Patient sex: M
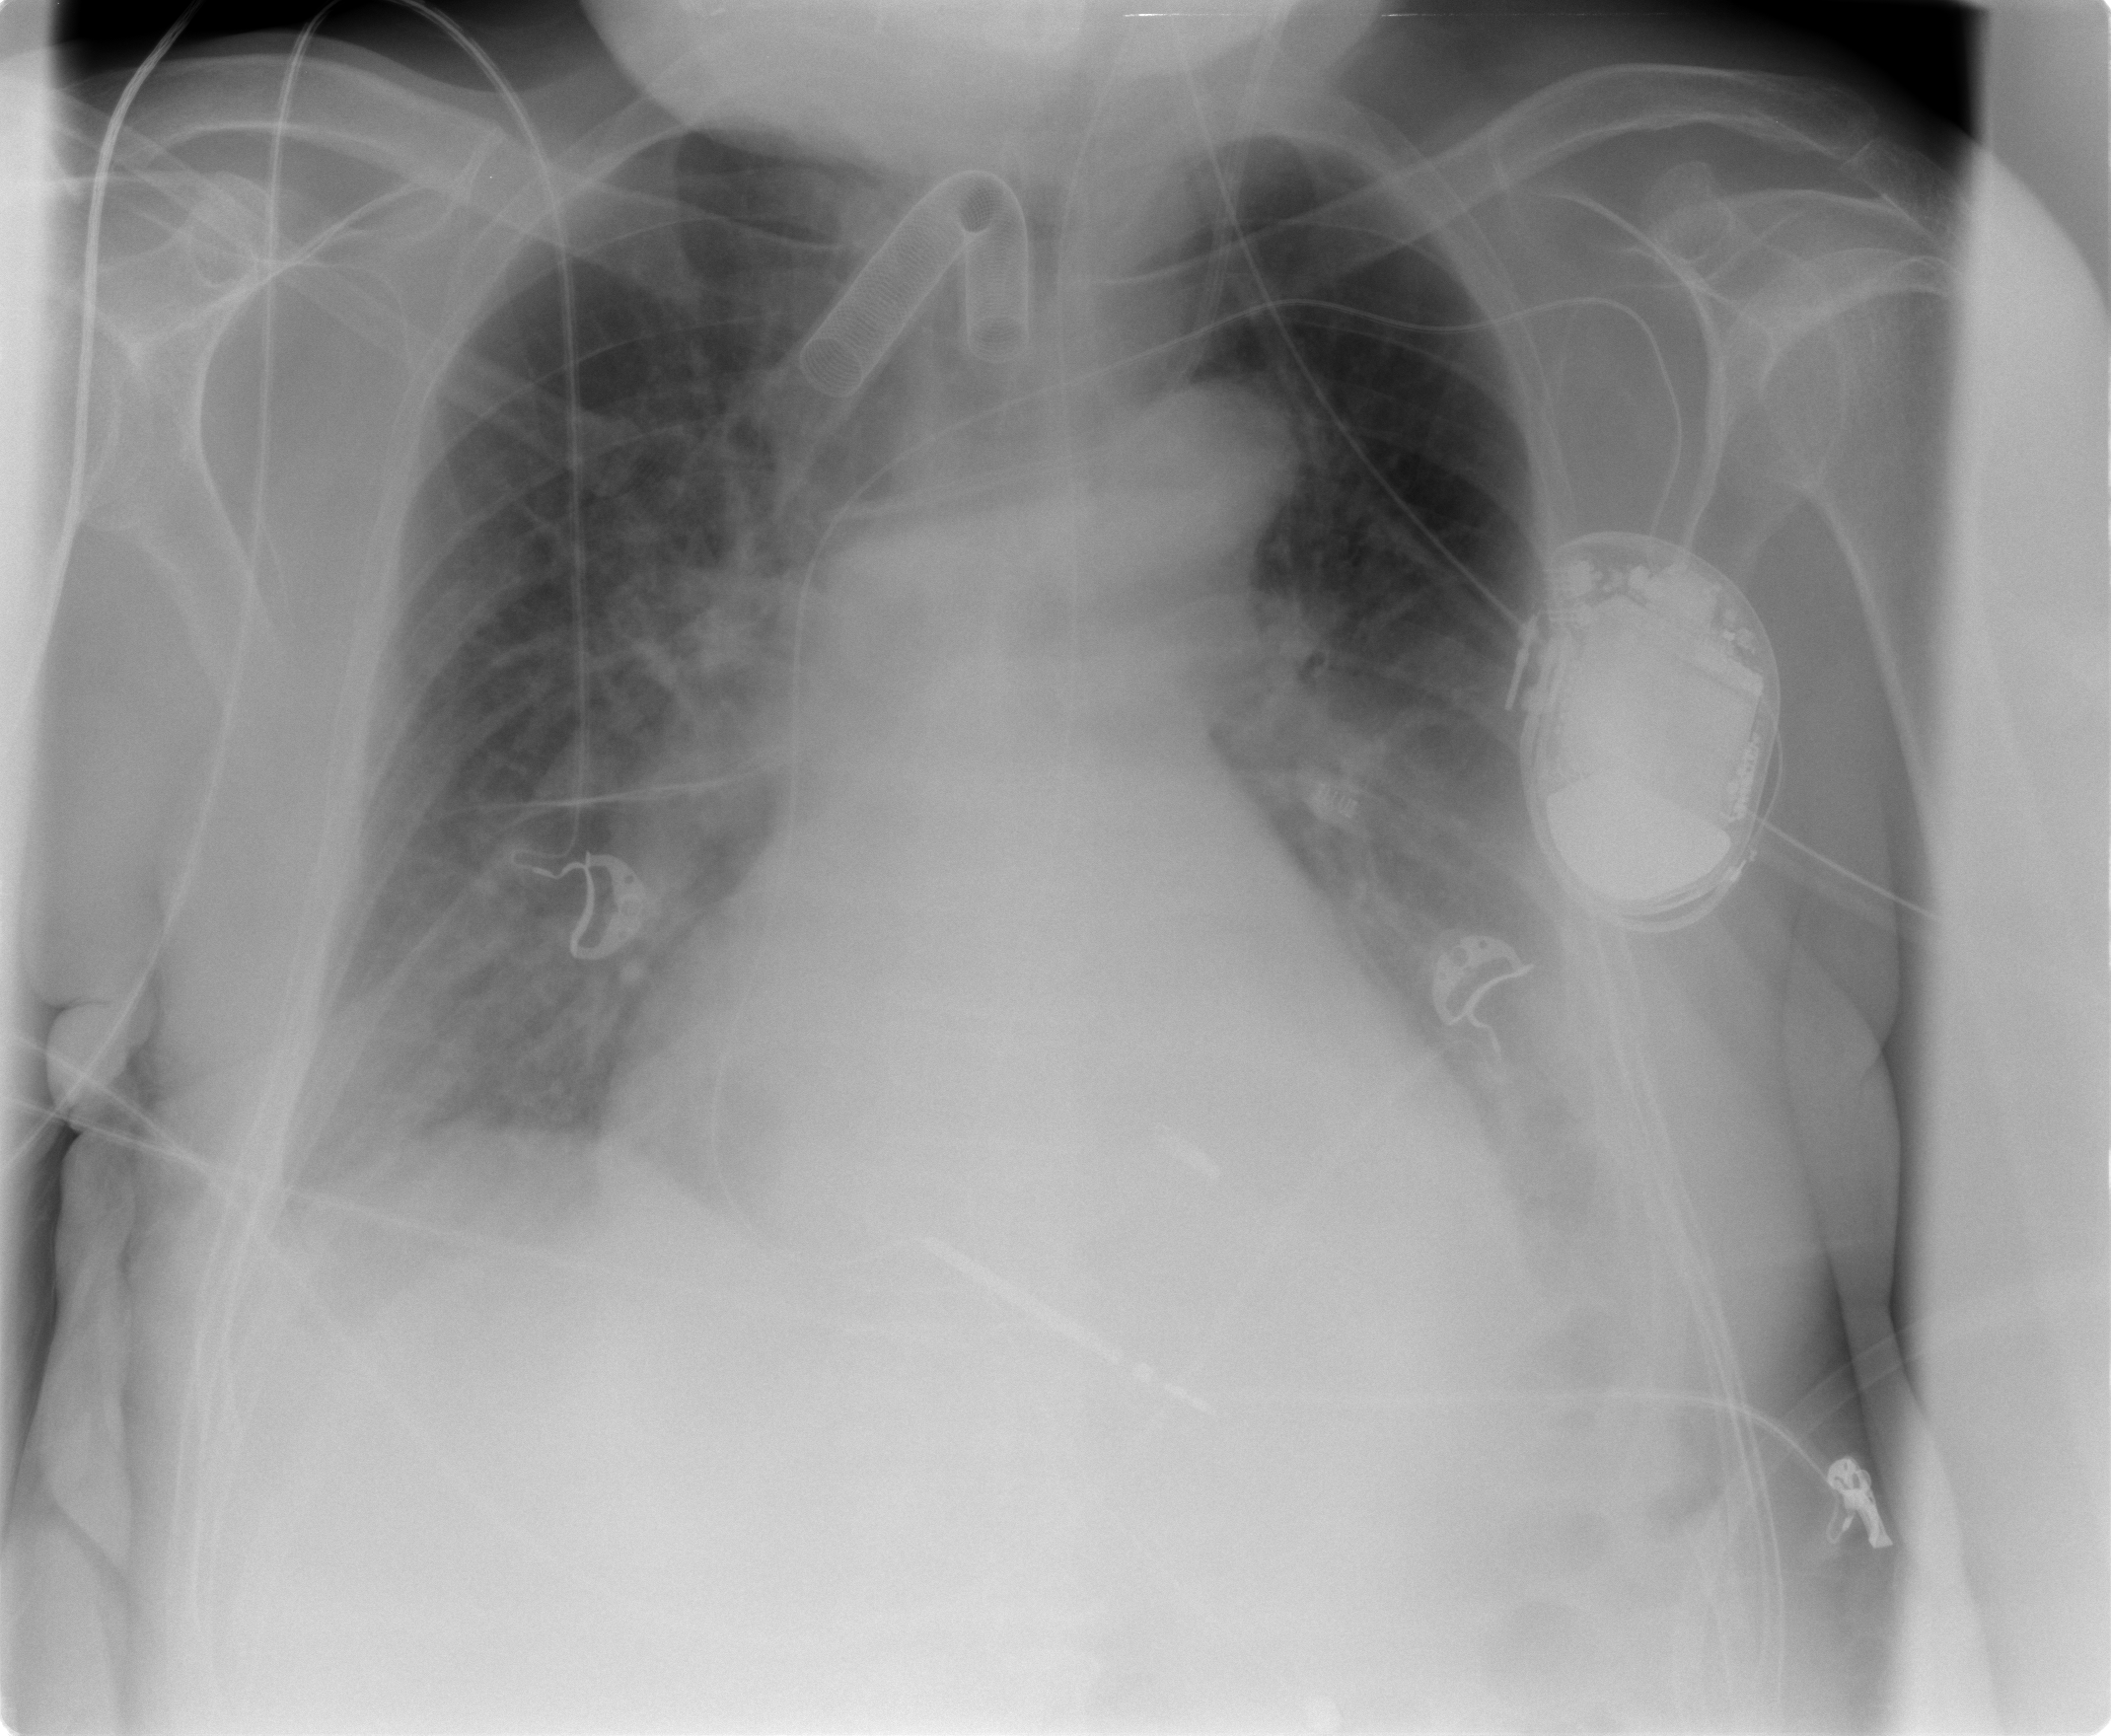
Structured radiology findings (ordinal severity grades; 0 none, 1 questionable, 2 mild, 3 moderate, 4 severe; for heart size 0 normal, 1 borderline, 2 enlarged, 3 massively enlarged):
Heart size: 2
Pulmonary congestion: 2
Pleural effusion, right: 1
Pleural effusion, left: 2
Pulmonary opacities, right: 1
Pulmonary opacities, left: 1
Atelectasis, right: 2
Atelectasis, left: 2